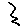
Label: zigzag